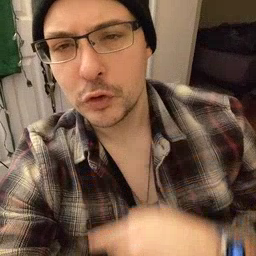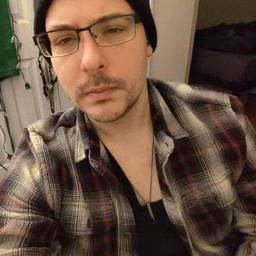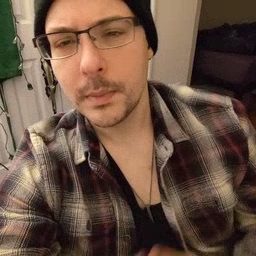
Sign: after